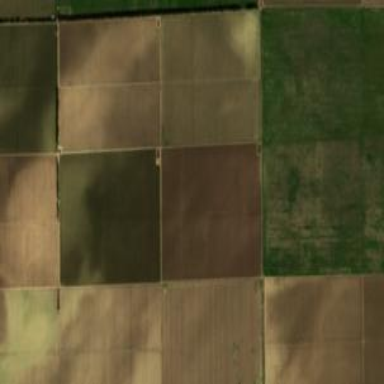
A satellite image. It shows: Farmland with fields for crop cultivation.